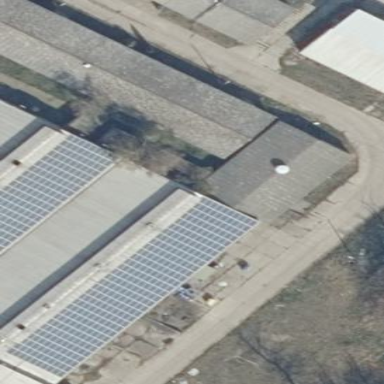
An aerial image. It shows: Industrial building.